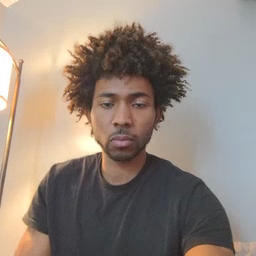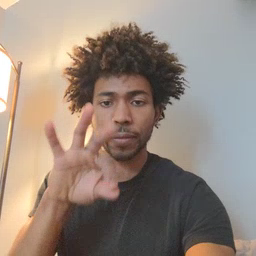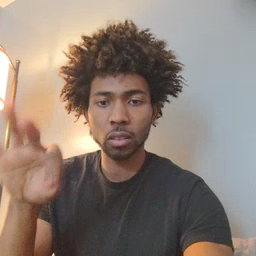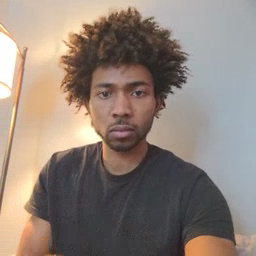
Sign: frenchfries